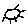
Label: sun